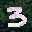
Label: 3